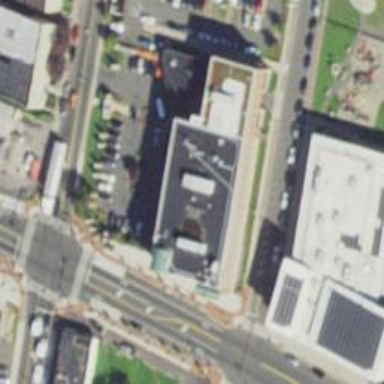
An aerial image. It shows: Healthcare clinic is depicted in the image.